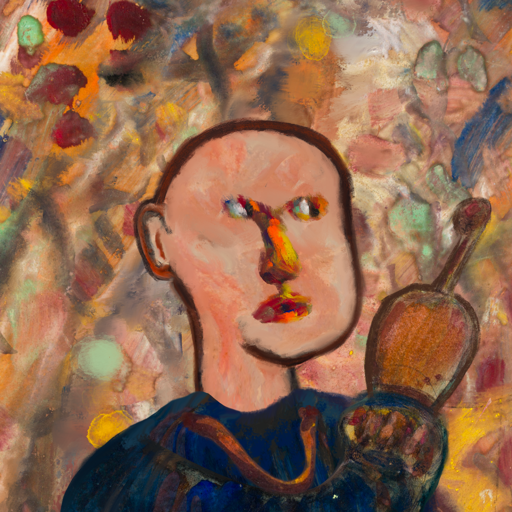
Background: Mother_And_Son_Mother, Head And Neck Side: Roy_Bahadur, Face Side: An_Impression, Bust: Pipe, Hair Side: Blank, Head Accessory: Blank, Second Necklace: Comrade, Necklace: Blank, Baby: Blank